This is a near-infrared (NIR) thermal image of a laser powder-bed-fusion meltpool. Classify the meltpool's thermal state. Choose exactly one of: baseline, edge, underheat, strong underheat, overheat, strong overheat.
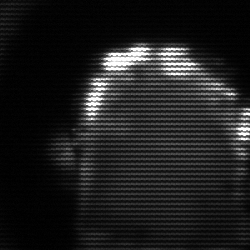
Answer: baseline